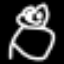
Label: frog